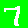
Digit: 7